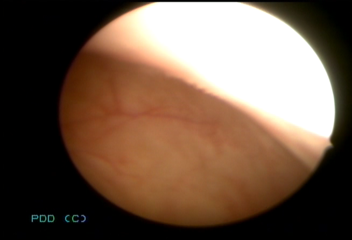
Modality: WLC
Class: Normal mucosa
Bladder cancer association: No